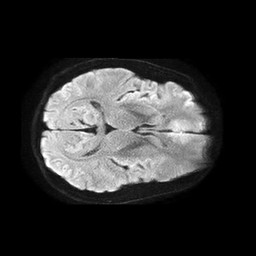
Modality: TRACE
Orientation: axial
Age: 53
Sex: male
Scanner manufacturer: philips
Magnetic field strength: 1.5 T
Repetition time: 4.6 s
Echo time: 0.09059 s